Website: crate-barrel
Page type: review-order
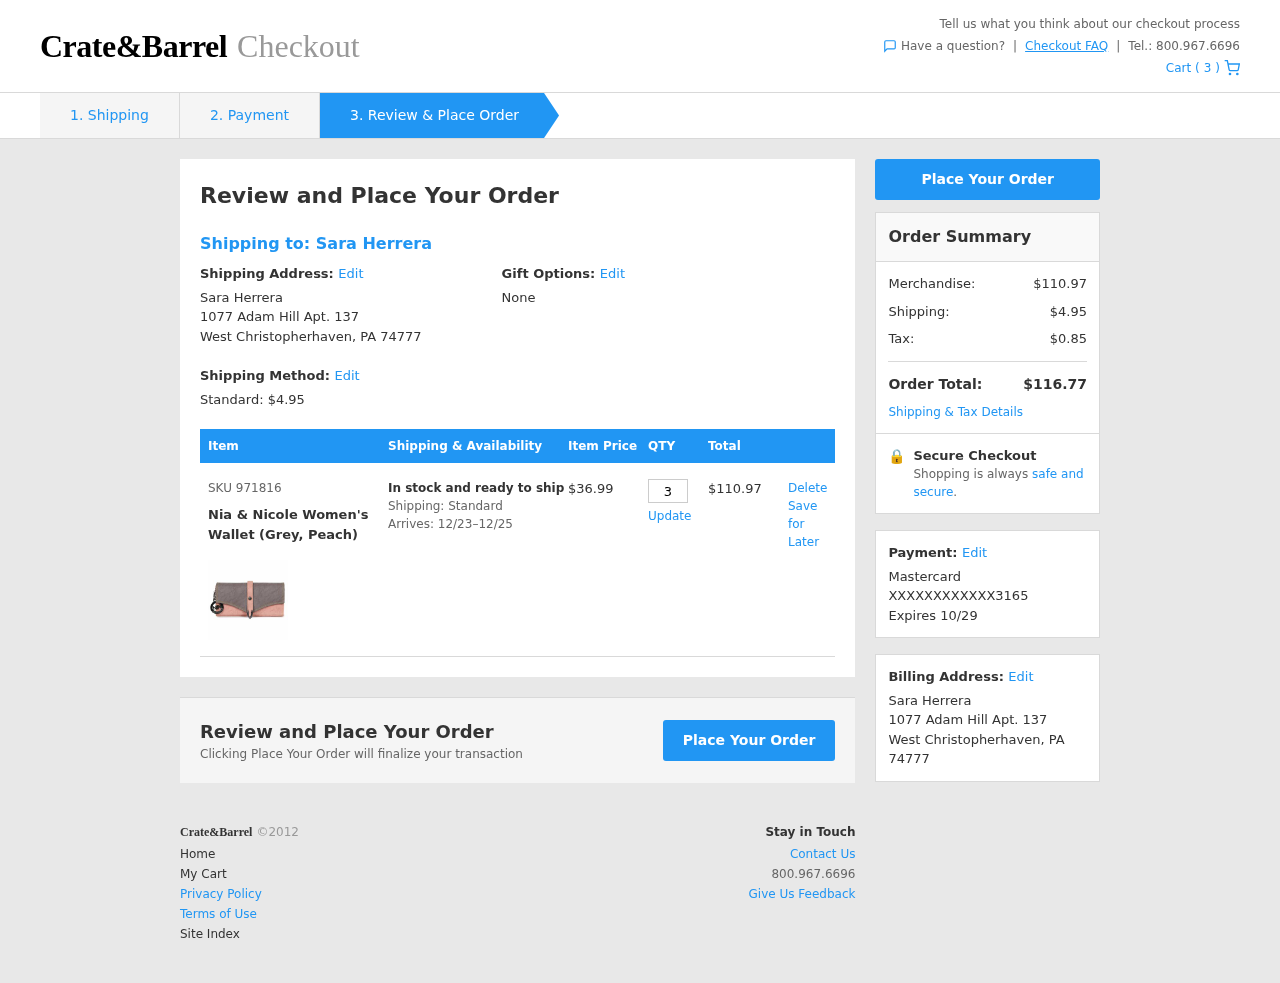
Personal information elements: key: PII_CARD_LAST4
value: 3165
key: PII_CARD_TYPE
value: Mastercard
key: PII_FULLNAME
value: Sara Herrera
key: PII_FULLNAME2
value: Sara Herrera
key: PII_STREET2
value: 1077 Adam Hill Apt. 137
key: PII_CITY2
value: West Christopherhaven
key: PII_STATE_ABBR2
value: PA
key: PII_POSTCODE2
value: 74777
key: PII_CARD_EXPIRY
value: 10/29
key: PII_FULLNAME3
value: Sara Herrera
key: PII_STREET
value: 1077 Adam Hill Apt. 137
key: PII_CITY3
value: West Christopherhaven
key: PII_STATE_ABBR3
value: PA
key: PII_POSTCODE
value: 74777
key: PII_POSTCODE_FULL
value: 74777
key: PII_POSTCODE_NUMERIC
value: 74777
Product elements: key: PRODUCT1_NAME
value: Nia & Nicole Women's Wallet (Grey, Peach)
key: PRODUCT1_PRICE
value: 36.99
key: PRODUCT1_QUANTITY
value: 3
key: PRODUCT1_SKU
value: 971816
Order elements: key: ORDER_NUM_ITEMS
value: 3
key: ORDER_SHIPPING_COST
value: $4.95
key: ORDER_DELIVERY_DATE
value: Arrives: 12/23–12/25
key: ORDER_SUBTOTAL
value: $110.97
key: ORDER_SUBTOTAL2
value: $110.97
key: ORDER_SHIPPING_COST2
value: $4.95
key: ORDER_TAX
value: $0.85
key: ORDER_TOTAL
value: $116.77